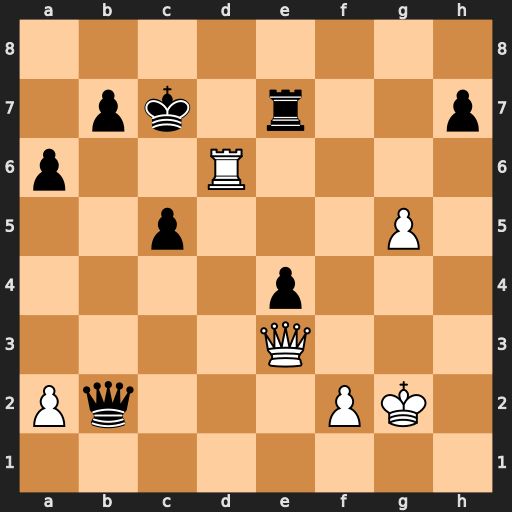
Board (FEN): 8/1pk1r2p/p2R4/2p3P1/4p3/4Q3/Pq3PK1/8
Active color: w
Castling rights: -
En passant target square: -
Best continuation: Qxc5+ Kb8 Rd8#